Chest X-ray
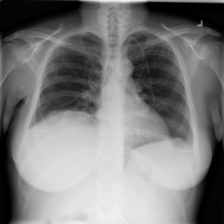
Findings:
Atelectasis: positive
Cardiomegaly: negative
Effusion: negative
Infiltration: negative
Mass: negative
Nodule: positive
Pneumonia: negative
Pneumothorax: negative
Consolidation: negative
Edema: negative
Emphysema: negative
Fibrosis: negative
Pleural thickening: negative
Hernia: negative